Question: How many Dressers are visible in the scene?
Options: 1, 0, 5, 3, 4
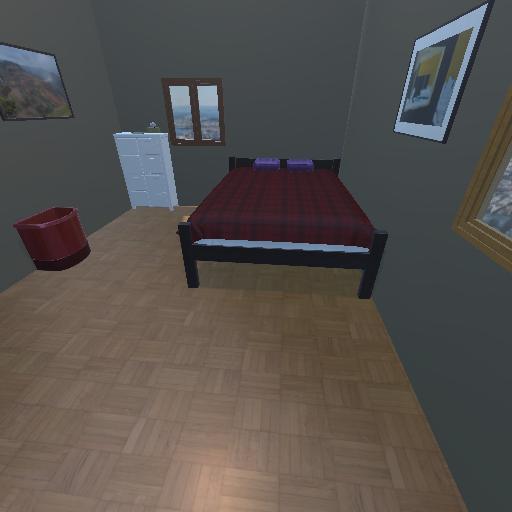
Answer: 1